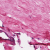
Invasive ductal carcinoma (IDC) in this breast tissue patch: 0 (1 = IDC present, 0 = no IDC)